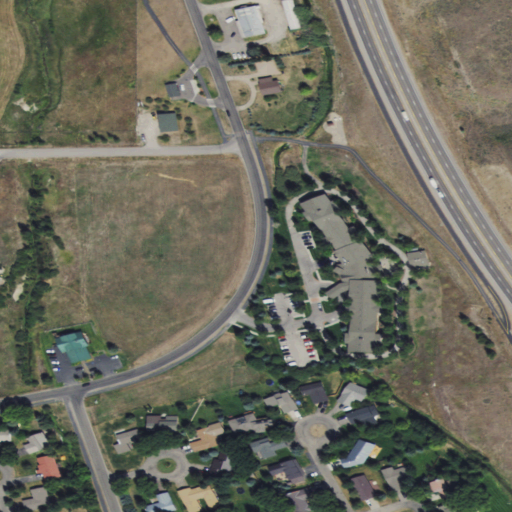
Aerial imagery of valley in Wyoming named Smith Canyon containing shrub, open development, low intensity development, herbaceous wetlands, and medium intensity development